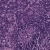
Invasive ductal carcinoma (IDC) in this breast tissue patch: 0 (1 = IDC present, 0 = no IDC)